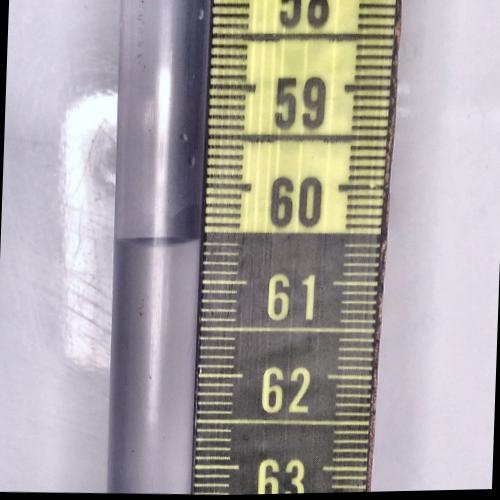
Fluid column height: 60.6 cm